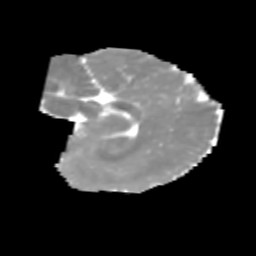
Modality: MD
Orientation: sagittal
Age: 6
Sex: male
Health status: healthy